Aerial crown-view tile of a tropical tree (Barro Colorado Island, Panama), acquired 20240716:
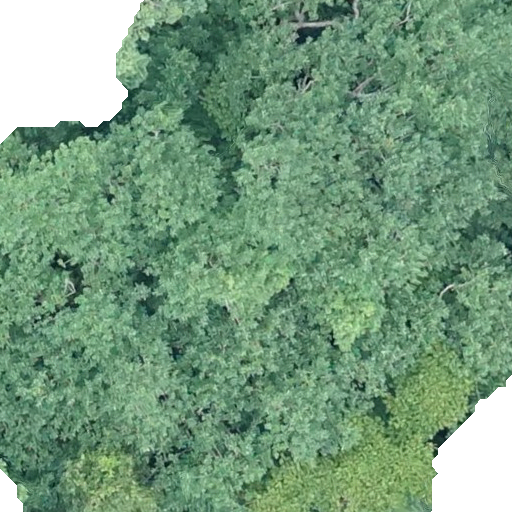
Species: Hieronyma alchorneoides
GBIF accepted scientific name: Hieronyma alchorneoides
Crown area: 494.299 m²